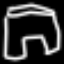
Label: pants